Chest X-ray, AP view. Patient: 48 years old, sex M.
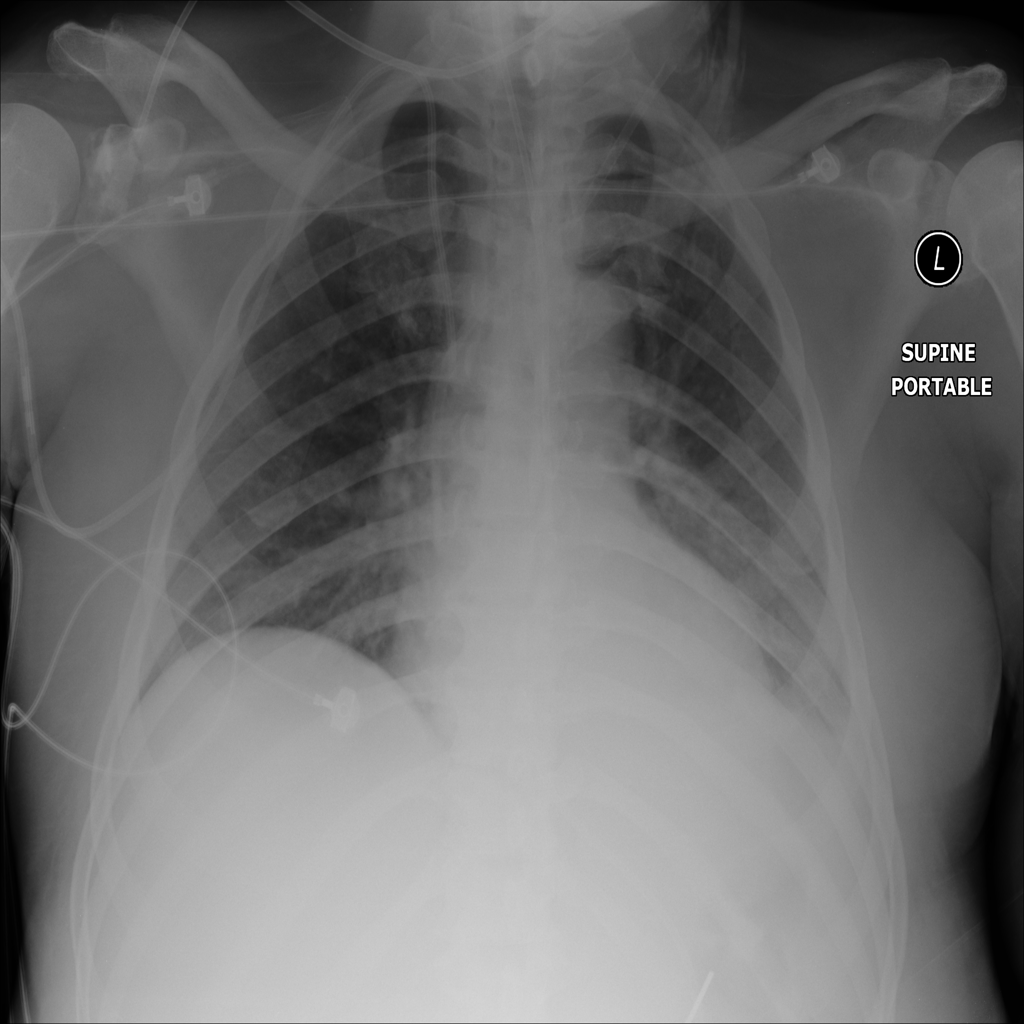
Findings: No Finding